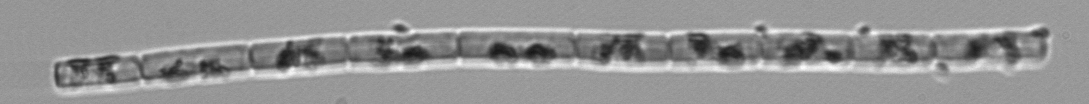
Label: Guinardia_delicatula